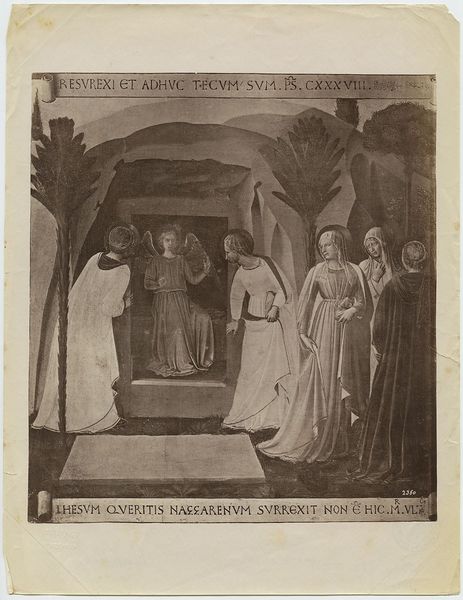
Titel: Fresko Auferstehung Christi
Künstler: Giacomo Brogi
Standort: Hamburg
Institution: Museum für Kunst und Gewerbe Hamburg
Schlagwörter: malerei, foto, fotografie, photographie, religion, kunst, photo, christus, jesus christus, fresko, auferstehung, christi, albumin, lichtbild, jesusbild, christusbild, jesusdarstellung, bildwerke, angewandte und bildende kunst, hessische systematik, schwarzweißpositivverfahren, silbersalzverfahren, schwarzweißfotografie, reproduktionsfotografie, kunstreproduktion, reproduktionsphotographie, albuminpapier